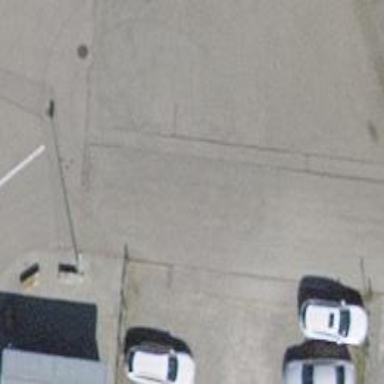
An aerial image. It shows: Parking aisle designated as service road.